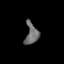
Tissue: lung
Cell type: Epithelial cells
Senescence score: 0.2199
Nuclear area (px): 271
Mean DAPI intensity: 106.852